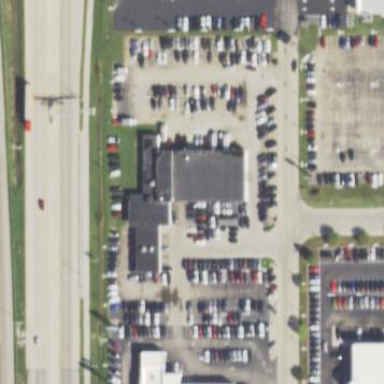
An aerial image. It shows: Commercial building with car shop.